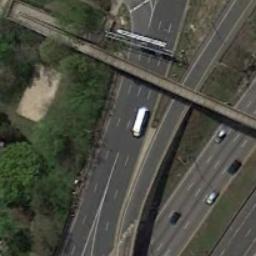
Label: overpass